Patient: sex F, age 78
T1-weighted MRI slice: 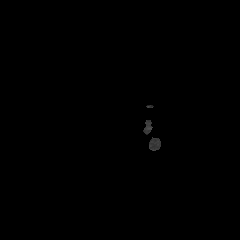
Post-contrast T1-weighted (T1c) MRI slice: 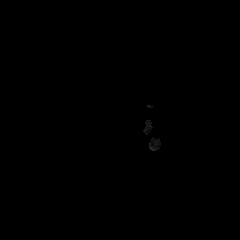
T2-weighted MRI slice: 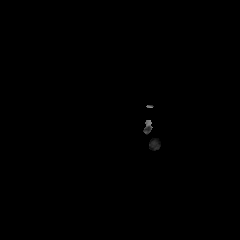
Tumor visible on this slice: no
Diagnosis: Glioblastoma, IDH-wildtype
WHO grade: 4